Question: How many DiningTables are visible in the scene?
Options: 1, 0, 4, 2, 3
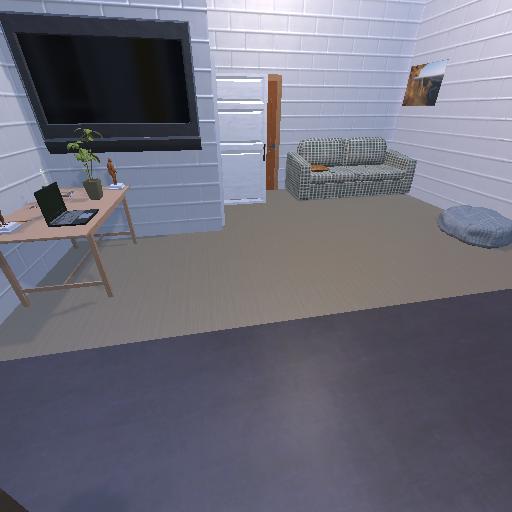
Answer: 1